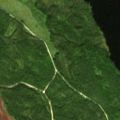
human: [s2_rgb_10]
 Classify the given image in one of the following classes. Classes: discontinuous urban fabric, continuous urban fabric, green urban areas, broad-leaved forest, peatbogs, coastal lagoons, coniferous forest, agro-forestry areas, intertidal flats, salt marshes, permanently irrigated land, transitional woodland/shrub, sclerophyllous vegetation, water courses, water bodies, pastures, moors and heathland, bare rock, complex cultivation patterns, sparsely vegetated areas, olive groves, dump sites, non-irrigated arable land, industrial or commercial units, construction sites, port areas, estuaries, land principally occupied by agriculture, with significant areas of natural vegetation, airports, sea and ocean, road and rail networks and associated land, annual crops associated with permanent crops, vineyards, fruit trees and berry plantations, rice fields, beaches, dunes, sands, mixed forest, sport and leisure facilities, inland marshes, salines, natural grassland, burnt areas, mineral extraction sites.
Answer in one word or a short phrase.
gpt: coniferous forest, transitional woodland/shrub, peatbogs, water bodies